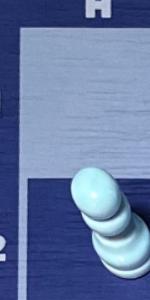
Label: Pawn_White